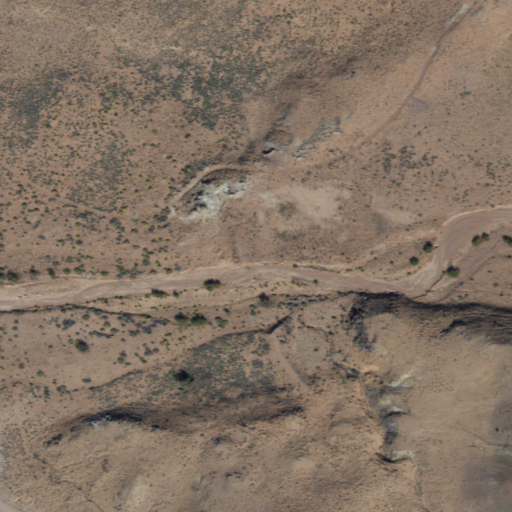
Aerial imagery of valley in Arizona named Slim Canyon containing shrub and open development